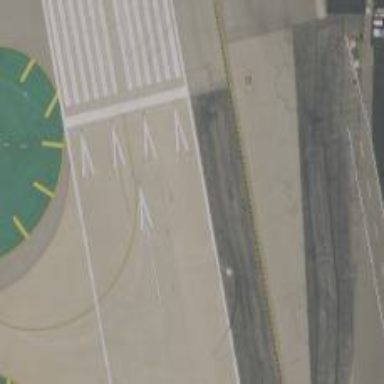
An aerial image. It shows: Runway with displaced threshold at the airport.